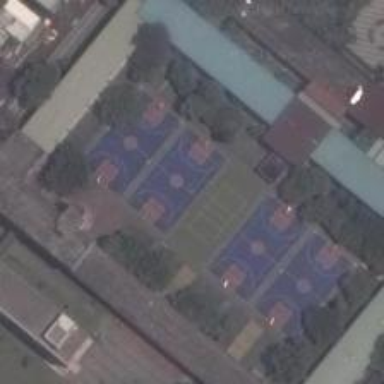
These basketball courts are surrounded by a house in a rectangular area .